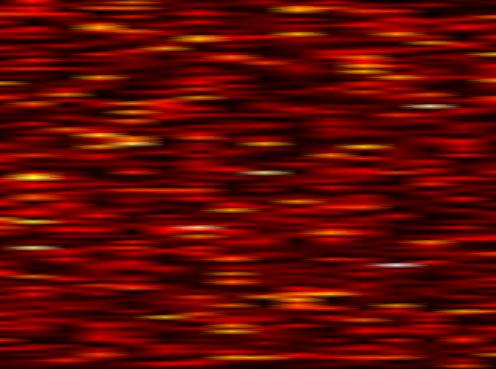
Label: UFMC